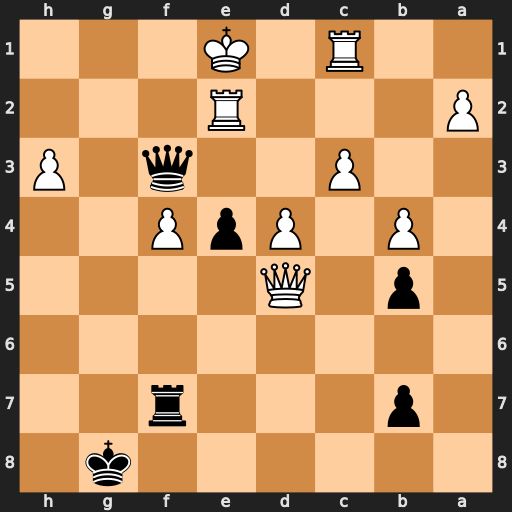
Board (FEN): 6k1/1p3r2/8/1p1Q4/1P1PpP2/2P2q1P/P3R3/2R1K3
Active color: b
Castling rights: -
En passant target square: -
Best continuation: Qh1+ Kd2 e3+ Rxe3 Qxd5